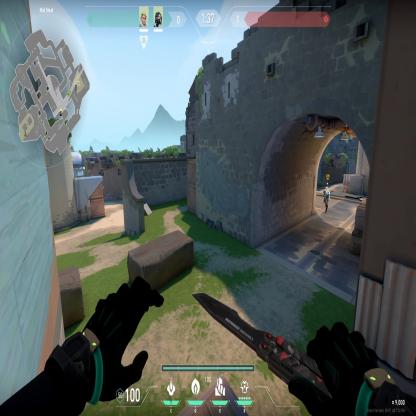
Label: teammate